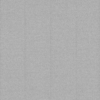
Label: dusty